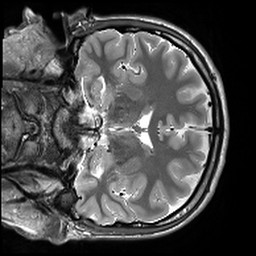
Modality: T2w
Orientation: coronal
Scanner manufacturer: siemens
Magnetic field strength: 3 T
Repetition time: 10.64 s
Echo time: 0.05 s